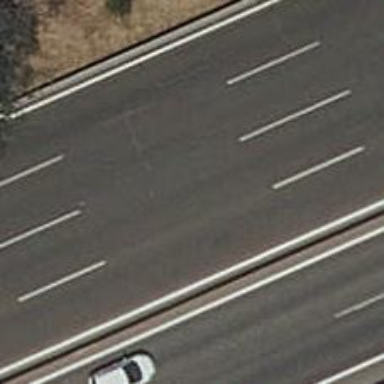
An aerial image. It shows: View of motorway.